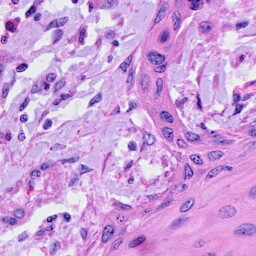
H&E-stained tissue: Cervix